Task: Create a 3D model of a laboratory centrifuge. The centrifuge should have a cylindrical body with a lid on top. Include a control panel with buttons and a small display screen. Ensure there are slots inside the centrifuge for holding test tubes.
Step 6:
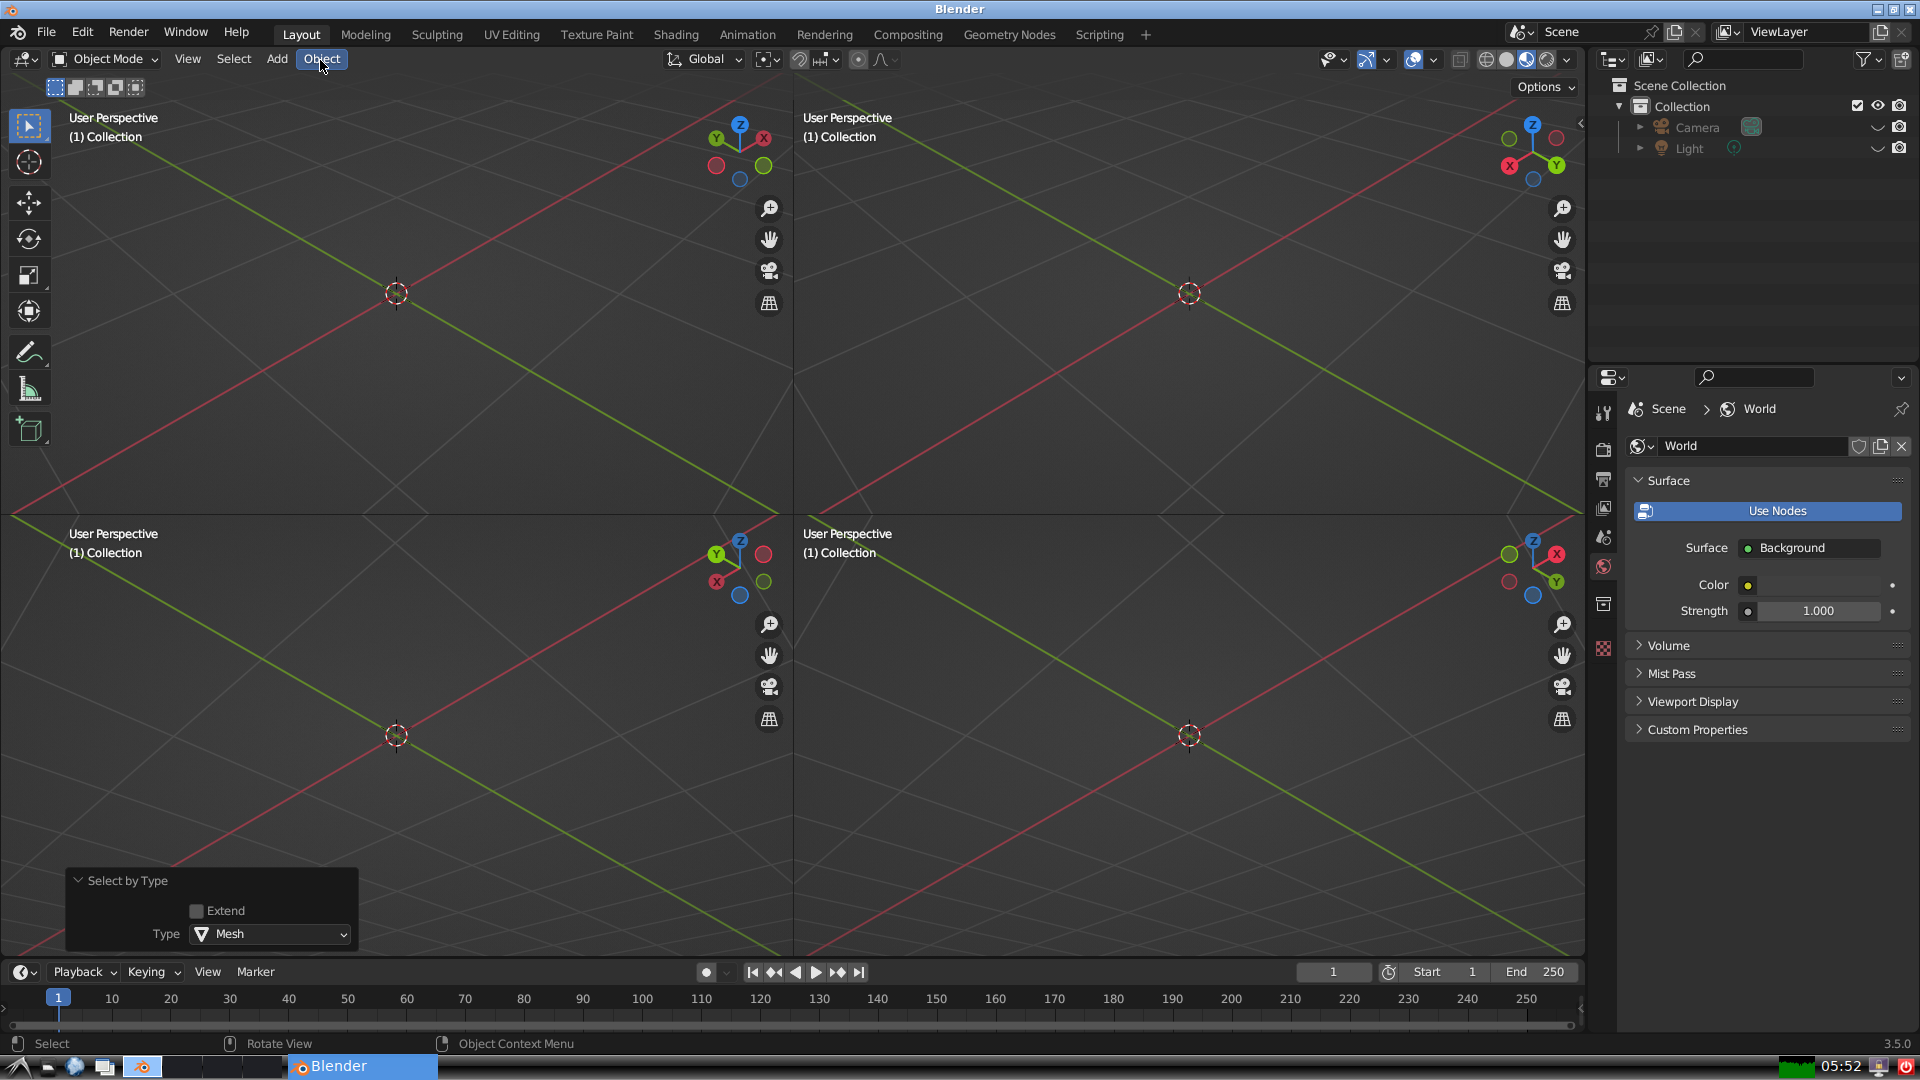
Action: click: no